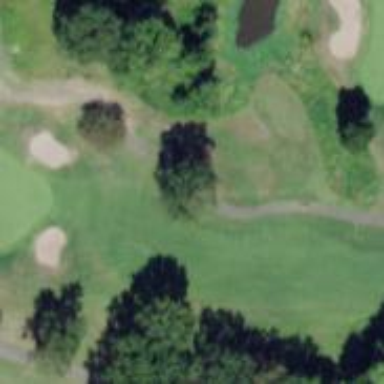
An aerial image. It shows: Pathway for golfing.